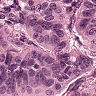
Metastatic tissue present: yes